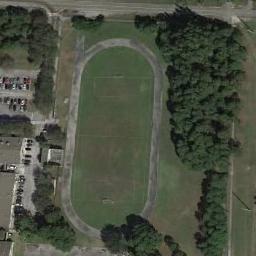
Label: ground_track_field